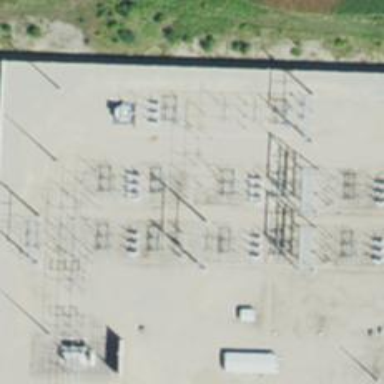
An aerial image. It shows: Switch used for power control.